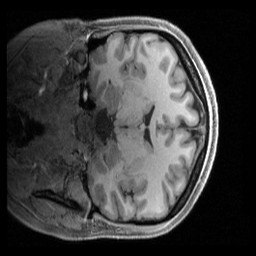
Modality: T1w
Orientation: coronal
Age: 26
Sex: female
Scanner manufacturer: siemens
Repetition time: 2.4 s
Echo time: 0.00231 s